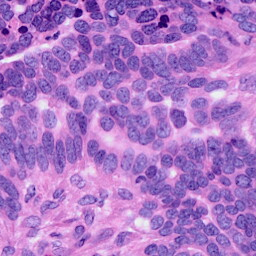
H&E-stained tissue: Ovarian